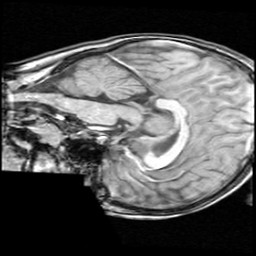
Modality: T1w
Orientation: sagittal
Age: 11
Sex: female
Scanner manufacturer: ge
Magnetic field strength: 1.5 T
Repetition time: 0.03333 s
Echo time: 0.008 s